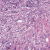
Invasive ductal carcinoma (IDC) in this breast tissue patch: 1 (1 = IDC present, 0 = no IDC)